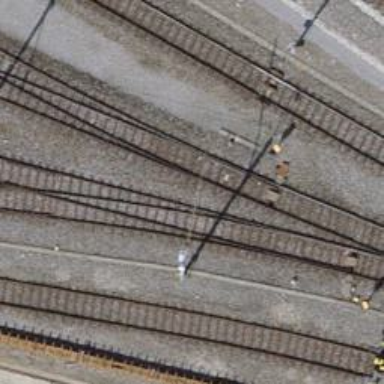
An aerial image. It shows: Railway switch.